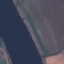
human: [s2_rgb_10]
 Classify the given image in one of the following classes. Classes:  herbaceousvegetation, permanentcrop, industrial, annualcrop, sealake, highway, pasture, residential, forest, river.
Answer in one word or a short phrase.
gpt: River